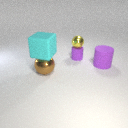
large brown metal sphere below large cyan rubber cube